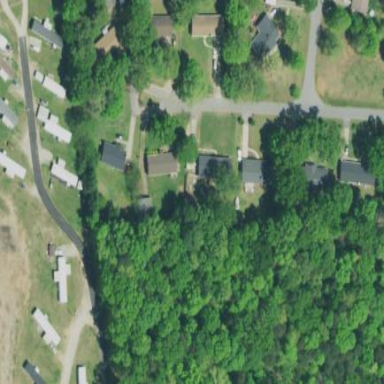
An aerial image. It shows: Residential area known as trailer park.